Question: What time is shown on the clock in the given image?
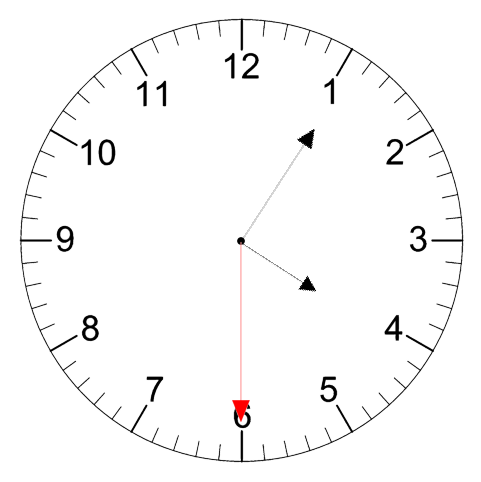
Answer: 04:05:30